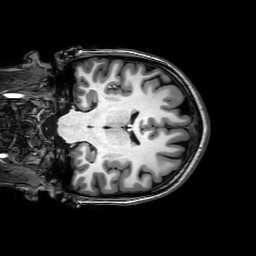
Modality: T1w
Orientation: coronal
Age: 20
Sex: female
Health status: healthy
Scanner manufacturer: philips
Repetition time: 0.008233 s
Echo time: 0.00378 s